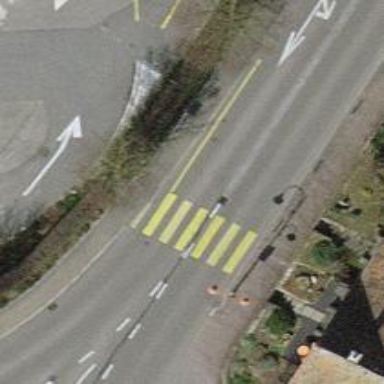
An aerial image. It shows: Uncontrolled zebra crossing on the road.